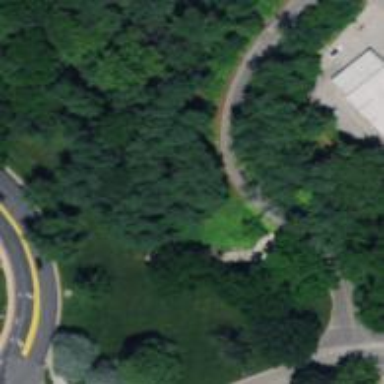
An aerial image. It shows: Path.